Field crop: maize
Growth stage: 2
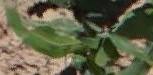
Species: maize